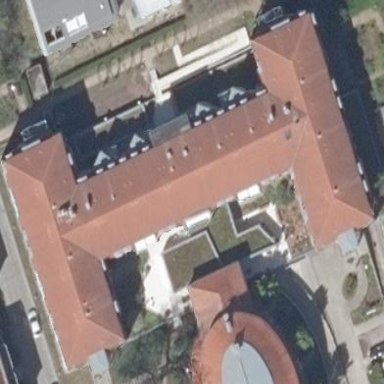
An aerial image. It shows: Hipped-roof apartment building with red roof tiles.